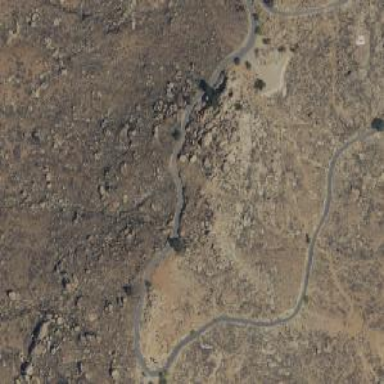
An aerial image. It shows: Landscape of bare rock.